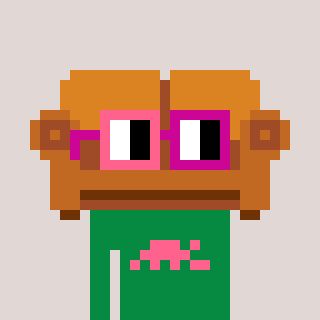
a pixel art character with square pink and red glasses, a couch-shaped head and a green-colored body on a warm background